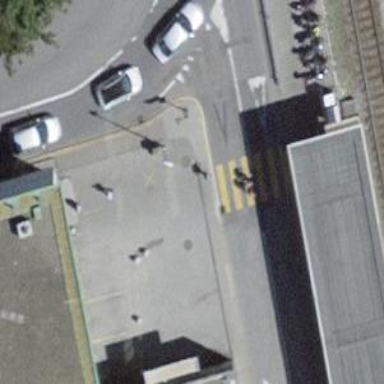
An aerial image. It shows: Zebra crossing on the road.